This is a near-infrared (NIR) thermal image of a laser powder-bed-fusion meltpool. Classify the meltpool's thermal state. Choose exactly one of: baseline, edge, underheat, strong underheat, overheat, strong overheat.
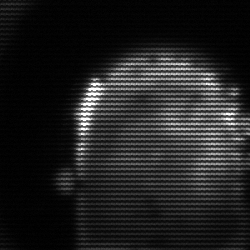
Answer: baseline